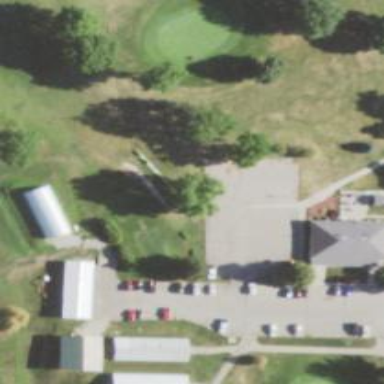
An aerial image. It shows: Path used for both walking and golf.